Field crop: tomato
Growth stage: 1
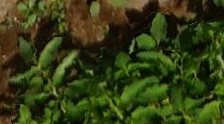
Species: tomato